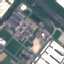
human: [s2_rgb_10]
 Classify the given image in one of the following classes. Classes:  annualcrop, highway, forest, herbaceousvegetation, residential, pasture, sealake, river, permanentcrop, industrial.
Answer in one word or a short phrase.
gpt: Industrial